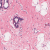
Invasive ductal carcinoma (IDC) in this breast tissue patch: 0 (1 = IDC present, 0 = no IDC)